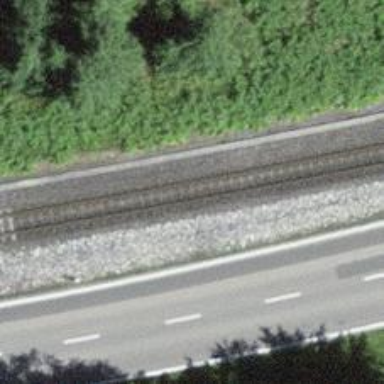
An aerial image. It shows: Narrow-gauge railway track with 1 electrified contact line.